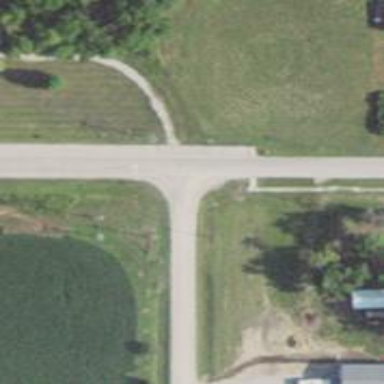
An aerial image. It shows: Road with stop sign.